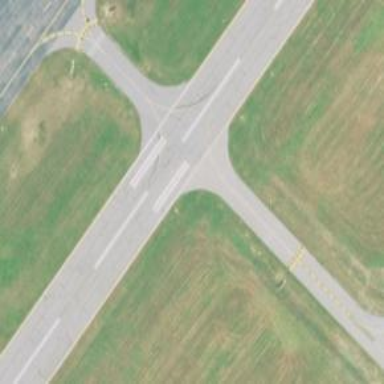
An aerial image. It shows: View of taxiway at the airport.